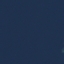
Land use / land cover: SeaLake